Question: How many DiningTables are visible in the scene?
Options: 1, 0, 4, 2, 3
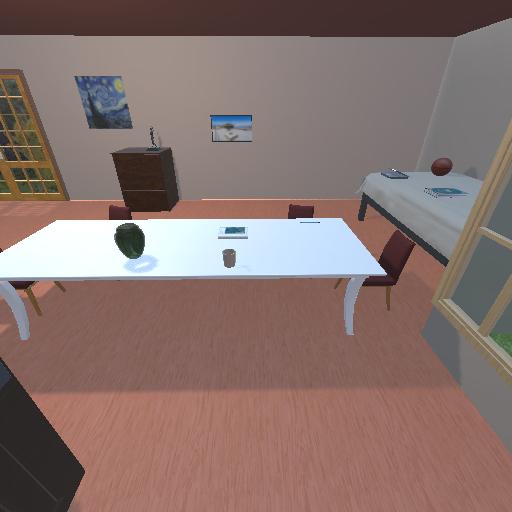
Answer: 1